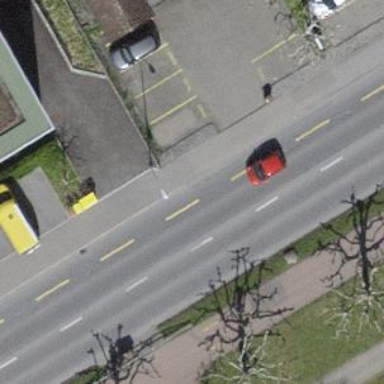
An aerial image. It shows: Road serving as parking aisle.